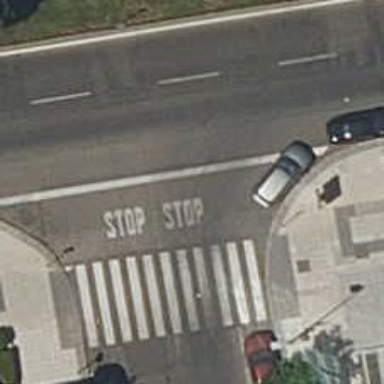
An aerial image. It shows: Road with stop sign.